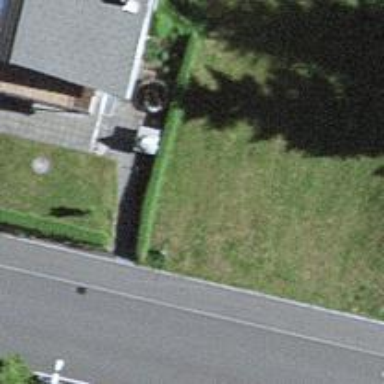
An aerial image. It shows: Hedge barrier.